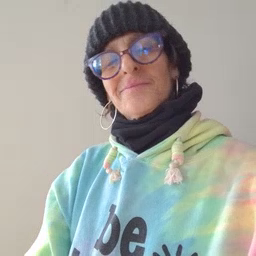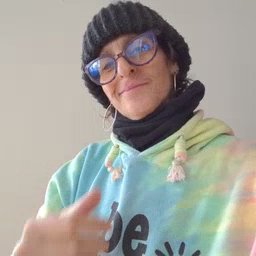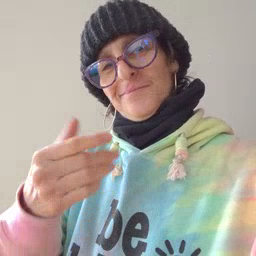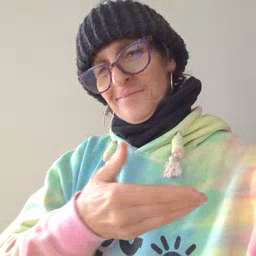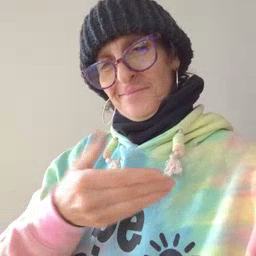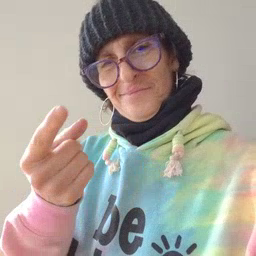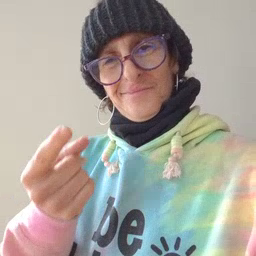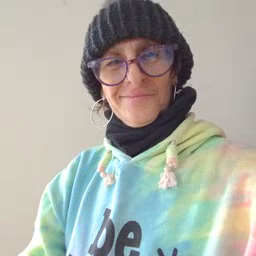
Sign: puppy